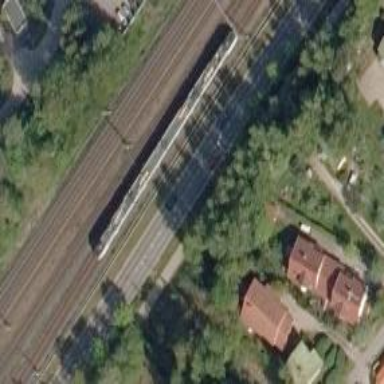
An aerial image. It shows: Railway track with continuous electrified contact line.